Platform: macOS
Application: Chrome
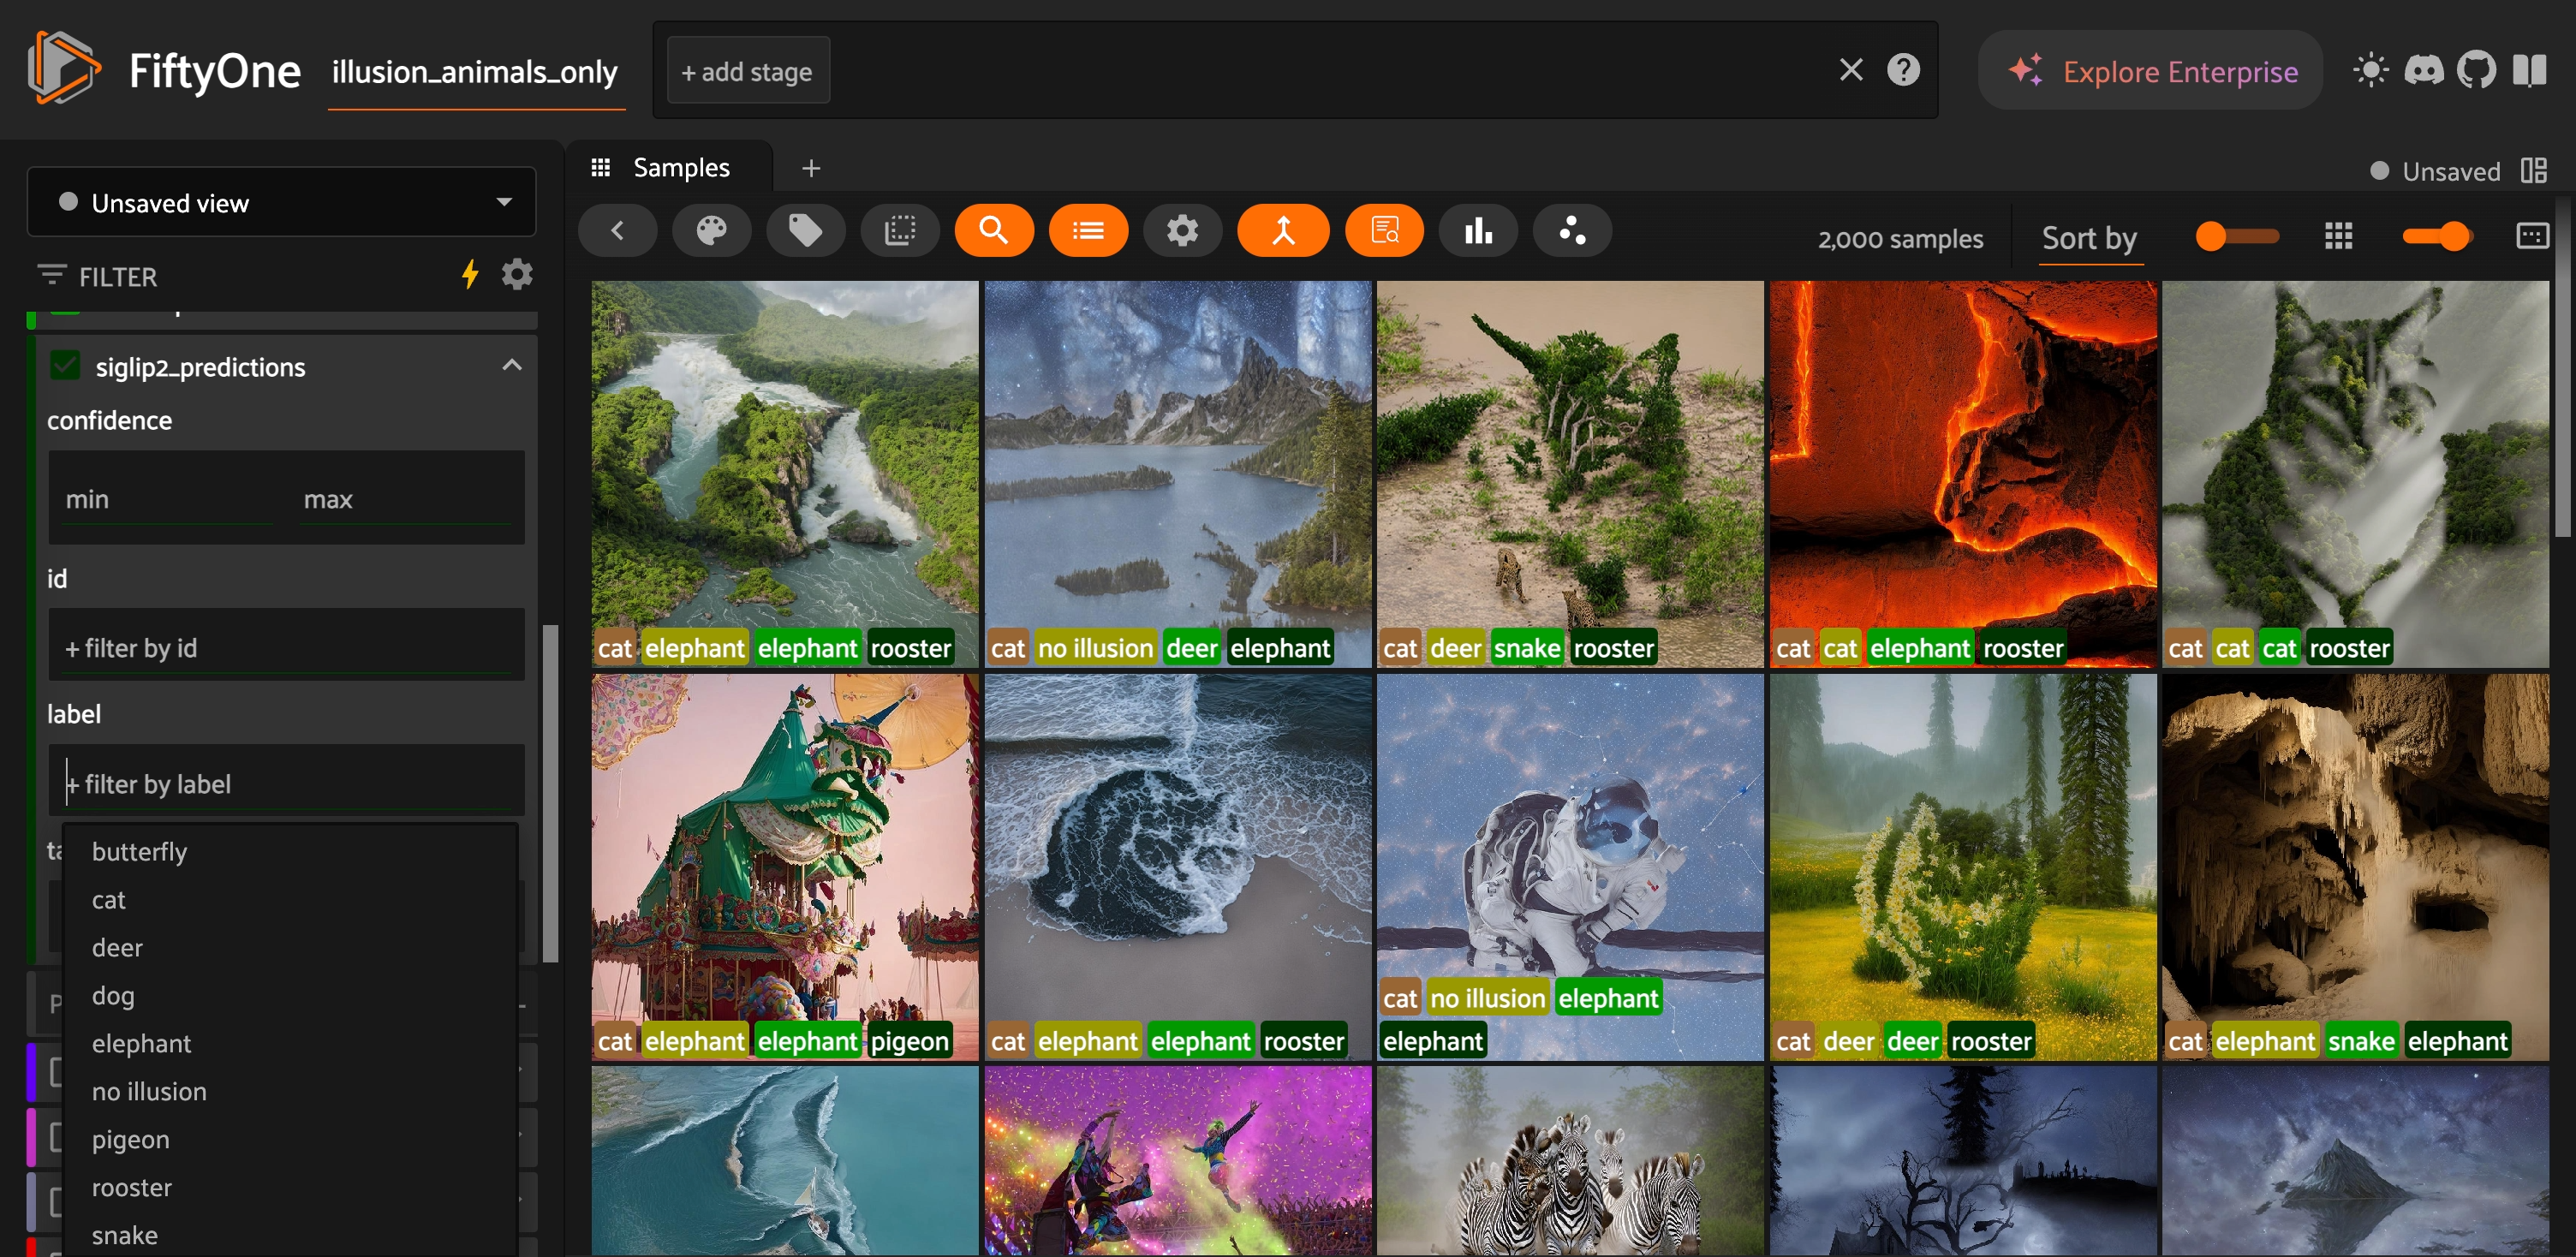
task_description: Filter samples in the sample panel to those with label of dog for siglip2_predictions
action_type: select
element_info: Menu Item
steps_since_start: 1